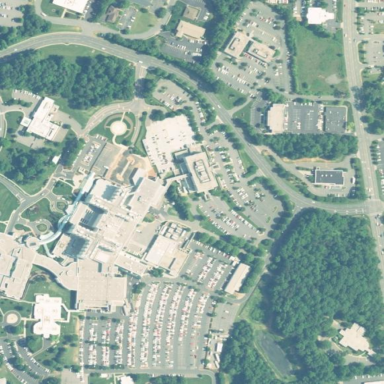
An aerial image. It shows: Hospital providing healthcare services.